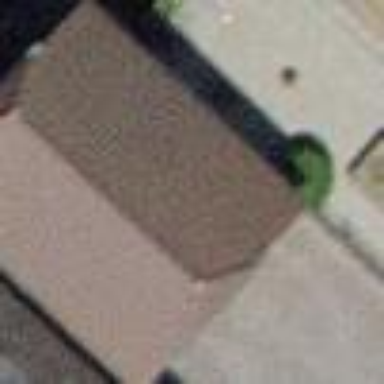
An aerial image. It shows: Garage.